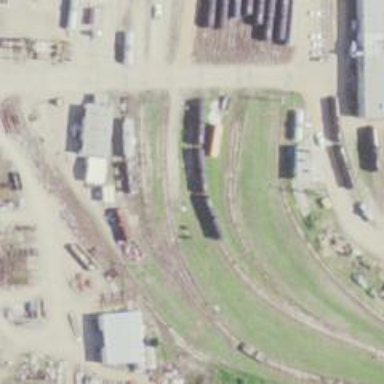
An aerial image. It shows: Rail spur service.